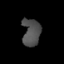
Tissue: skin
Cell type: Fibroblasts
Senescence score: 0.833
Nuclear area (px): 478
Mean DAPI intensity: 79.891